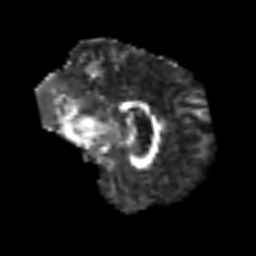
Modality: FA
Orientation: sagittal
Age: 62
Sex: female
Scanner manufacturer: siemens
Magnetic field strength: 3 T
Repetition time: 3.2 s
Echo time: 0.081 s